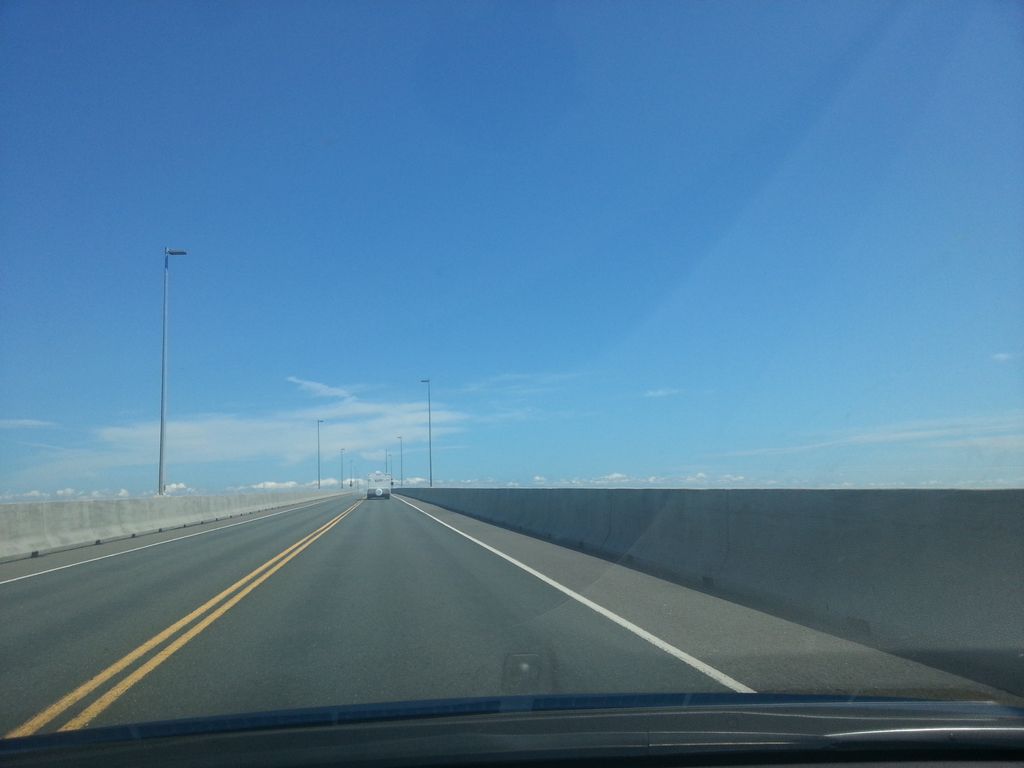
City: charlottetown